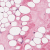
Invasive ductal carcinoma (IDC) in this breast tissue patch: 0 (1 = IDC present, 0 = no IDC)